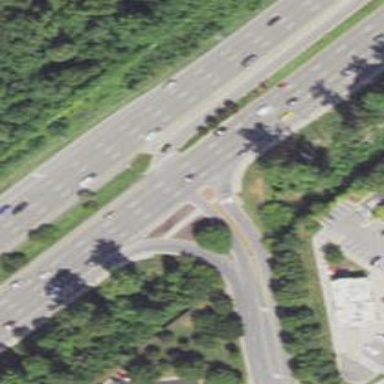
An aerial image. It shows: Trunk link highway.